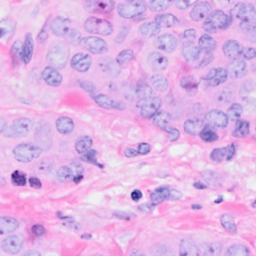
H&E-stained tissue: Breast